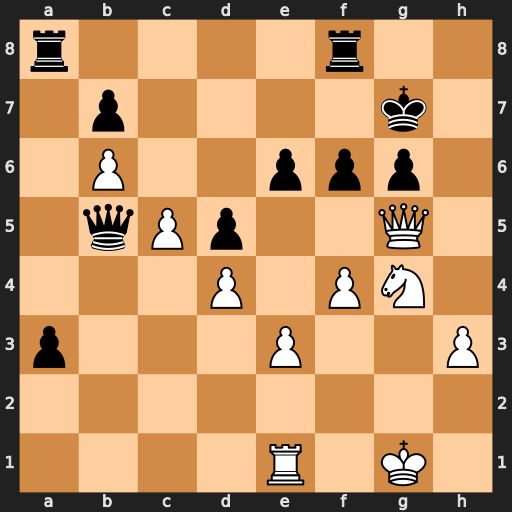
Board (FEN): r4r2/1p4k1/1P2ppp1/1qPp2Q1/3P1PN1/p3P2P/8/4R1K1
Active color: w
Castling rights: -
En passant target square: -
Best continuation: Qh6+ Kf7 Qh7+ Ke8 Qxb7